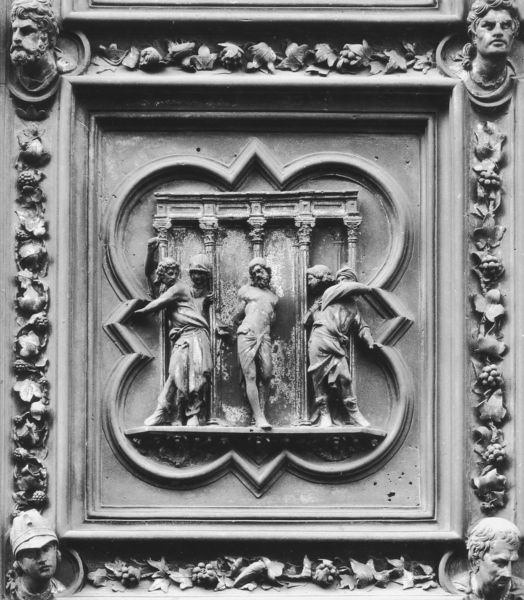
Titel: Nordtür
Künstler: Lorenzo Ghiberti
Standort: Florenz, Baptisterium (EU - I - Toskana)
Schlagwörter: lendenschurz, köpfe, säulen, tür, ornament, rahmen, wein, plastik, christus, quadratisch, hochrelief, vierpass, gefesselt, blattornament